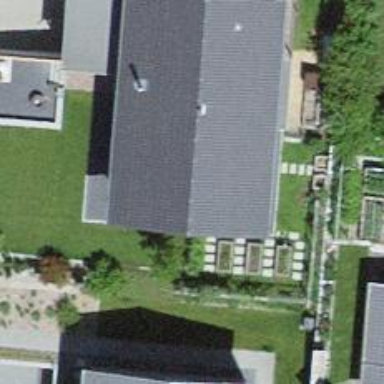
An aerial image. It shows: Residential building.